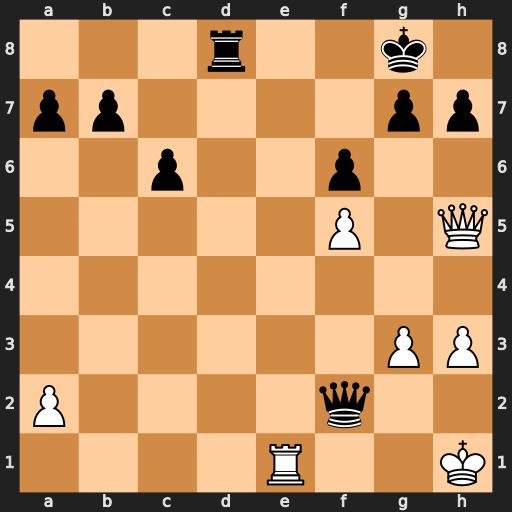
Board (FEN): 3r2k1/pp4pp/2p2p2/5P1Q/8/6PP/P4q2/4R2K
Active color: w
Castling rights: -
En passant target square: -
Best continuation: Re8+ Rxe8 Qxe8#